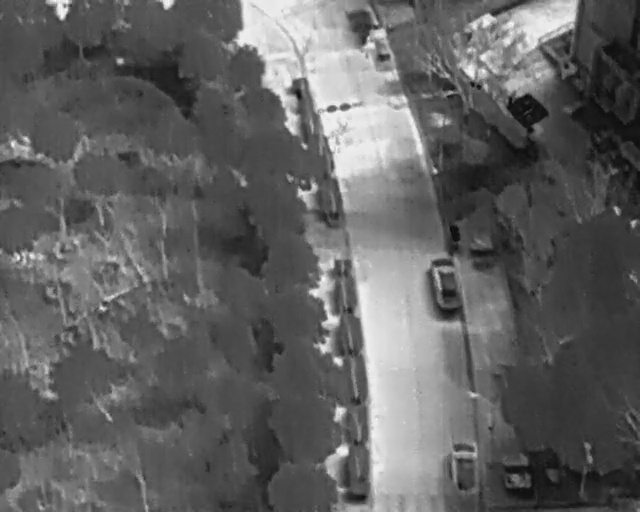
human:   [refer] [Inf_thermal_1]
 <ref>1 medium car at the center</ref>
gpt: <box>[[65, 52, 73, 58, 169]]</box>